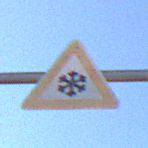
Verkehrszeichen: SchneeOderEisglaette
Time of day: MorningAfternoon
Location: Outdoor (Nature)
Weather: Clear
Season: NotSpecified
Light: Natural